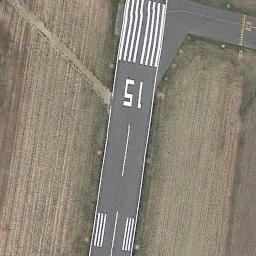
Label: runway